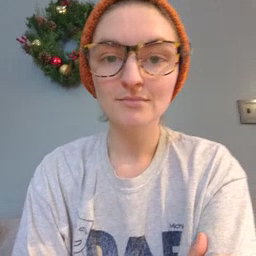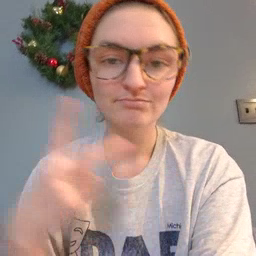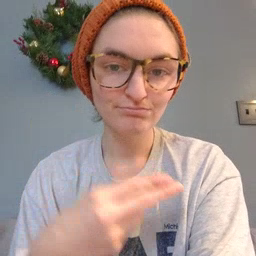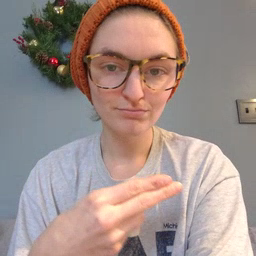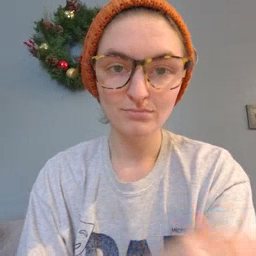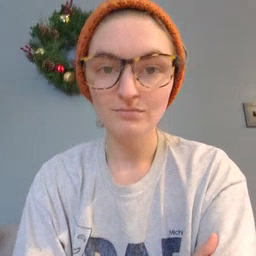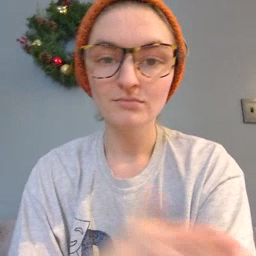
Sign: cut